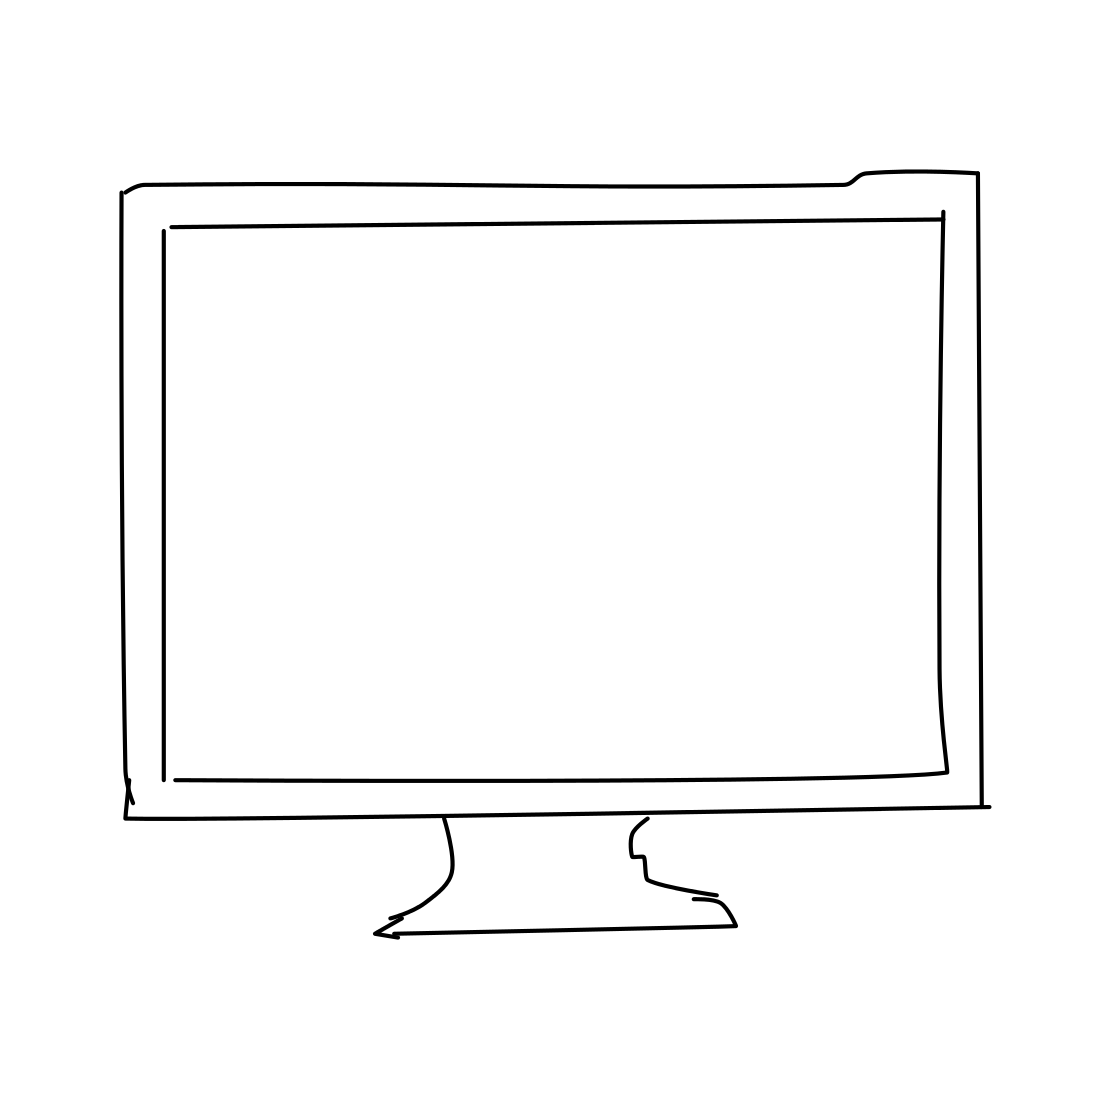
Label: computer monitor